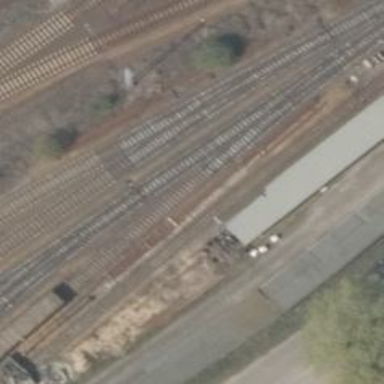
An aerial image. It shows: Railway switch.